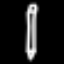
Label: pencil